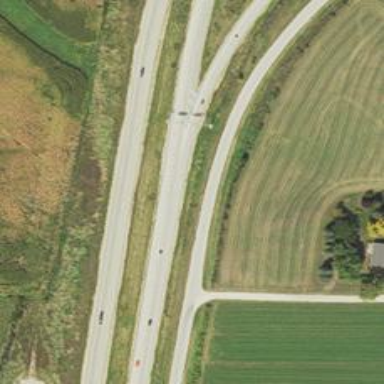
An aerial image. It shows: Motorway with motorroad feature enabled.